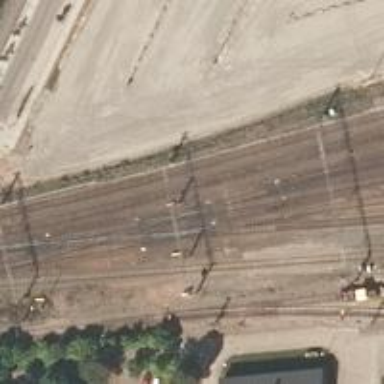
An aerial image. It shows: Continuously electrified railway siding with contact line.